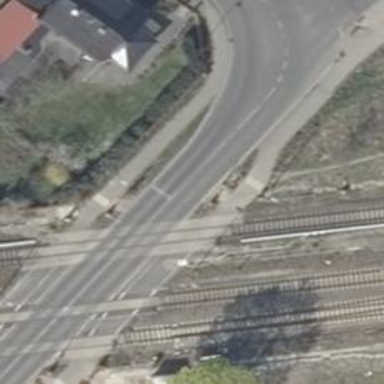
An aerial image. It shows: Level crossing with lights and barriers.